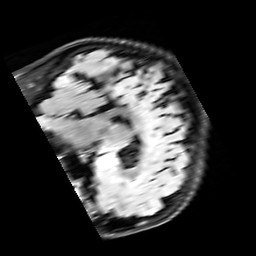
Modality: FLAIR
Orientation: sagittal
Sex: male
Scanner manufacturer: siemens
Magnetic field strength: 3 T
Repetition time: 10 s
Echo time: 0.09 s